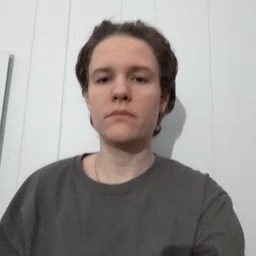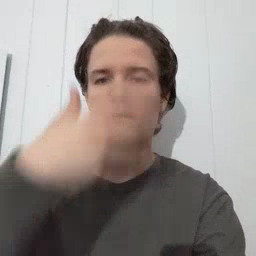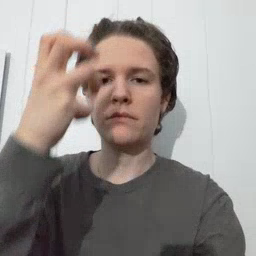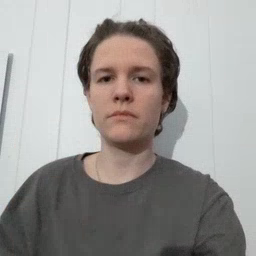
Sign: mad